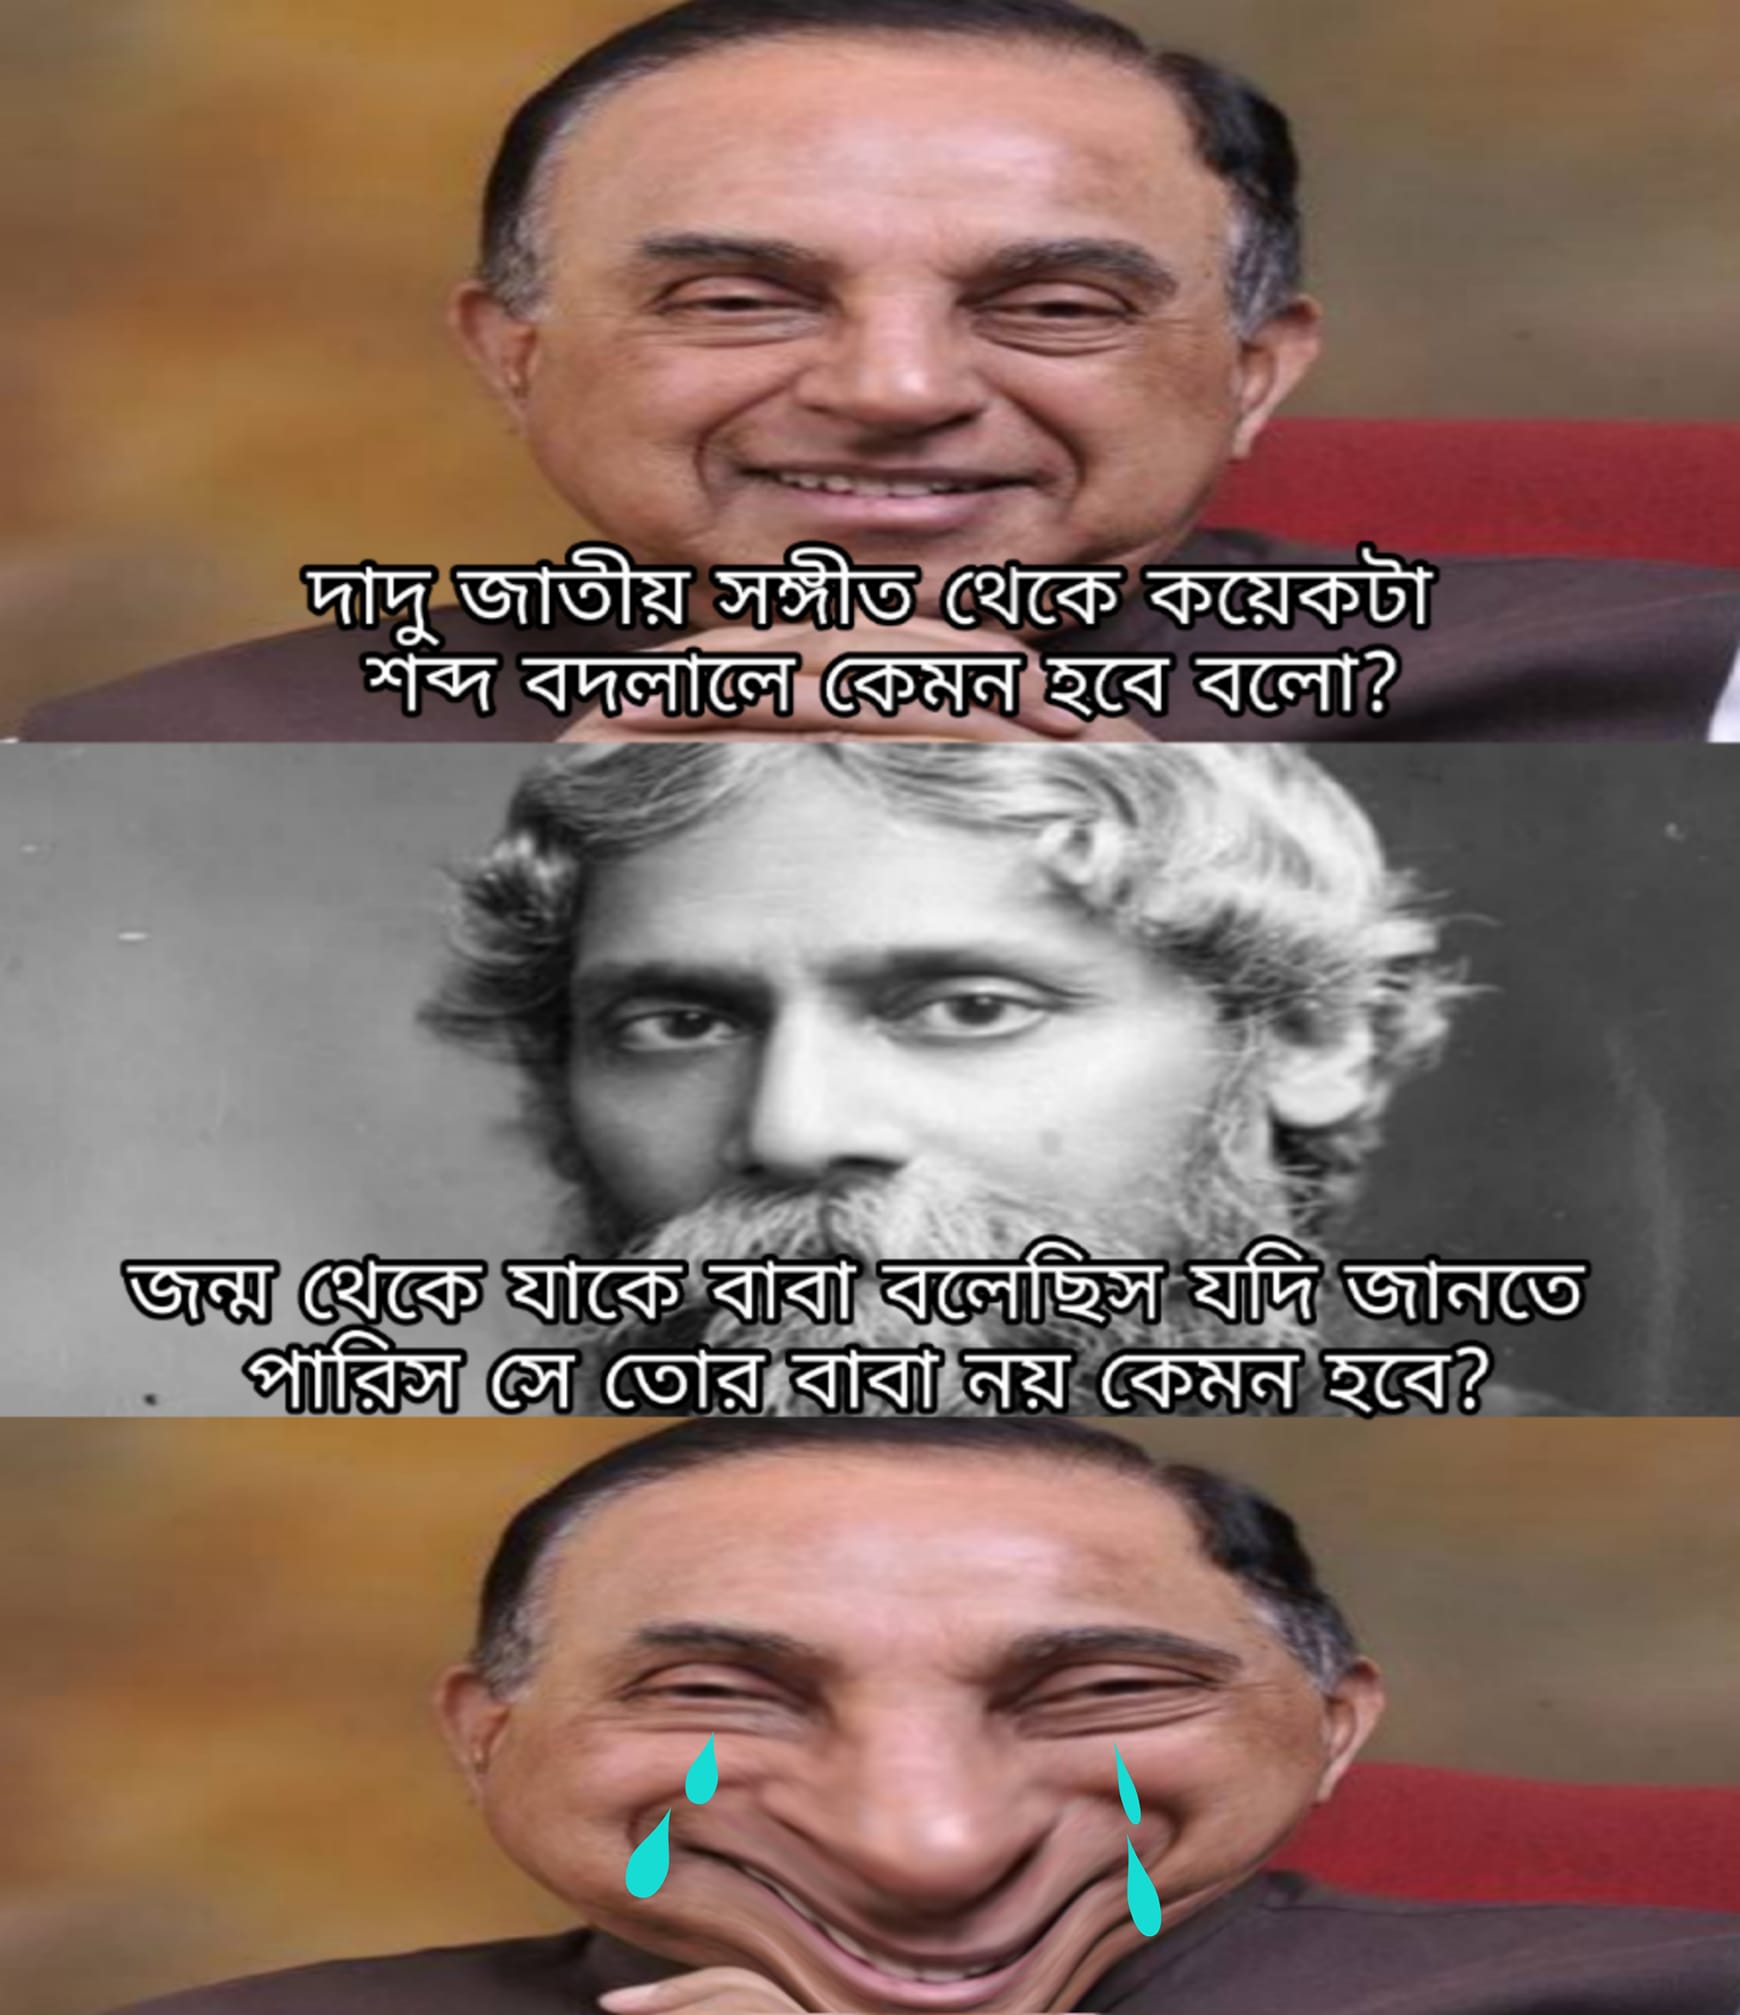
Caption: দাদু জাতীয় সঙ্গীত থেকে কয়েকটা শব্দ বদলালে কেমন হবে বলো ?  জন্ম থেকে যাকে বাবা বলেছিস যদি জানতে পারিস সে তোর বাবা নয় কেমন হবে ?
Label: hate